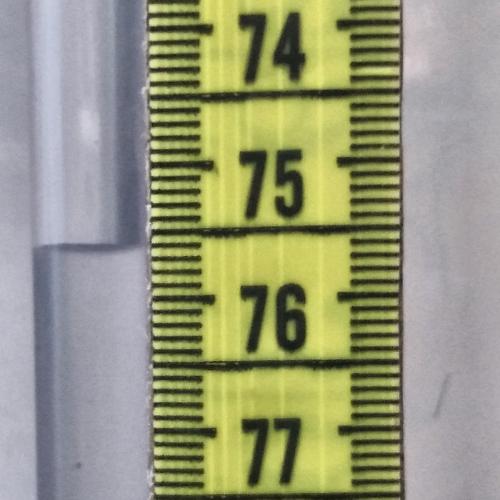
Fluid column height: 75.6 cm